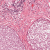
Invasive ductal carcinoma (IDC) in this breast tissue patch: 0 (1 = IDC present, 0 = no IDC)